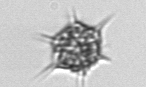
Label: Dictyocha